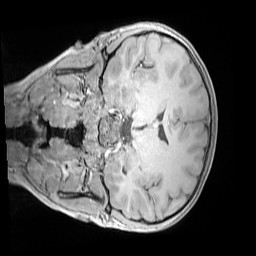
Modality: MP2RAGE
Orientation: coronal
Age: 11
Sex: female
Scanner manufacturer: siemens
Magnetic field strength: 3 T
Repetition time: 4 s
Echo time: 0.00303 s